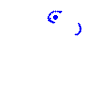
Particle: pion